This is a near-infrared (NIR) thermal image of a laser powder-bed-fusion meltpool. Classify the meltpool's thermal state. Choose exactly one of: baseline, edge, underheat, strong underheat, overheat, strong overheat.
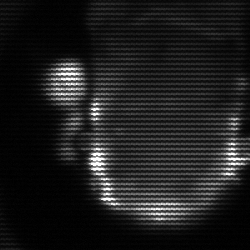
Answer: baseline